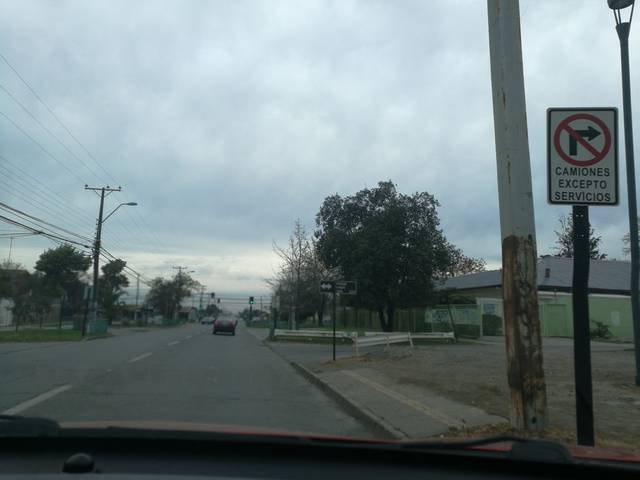
Region: Chile
Coordinates: -34.156, -70.738